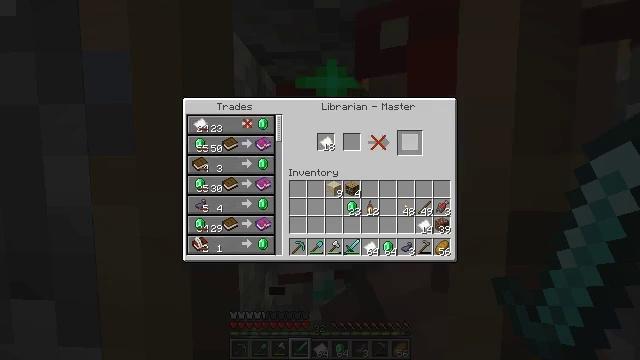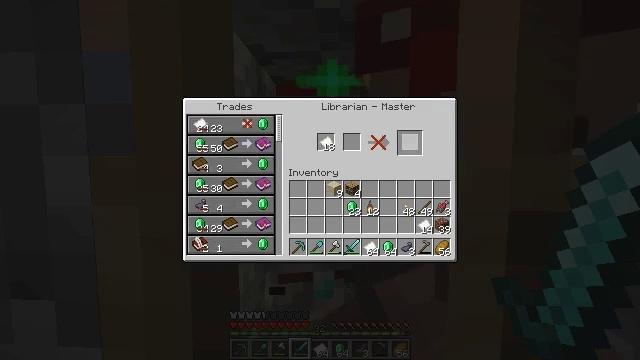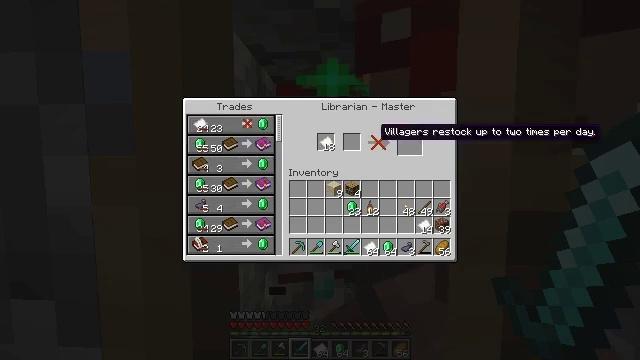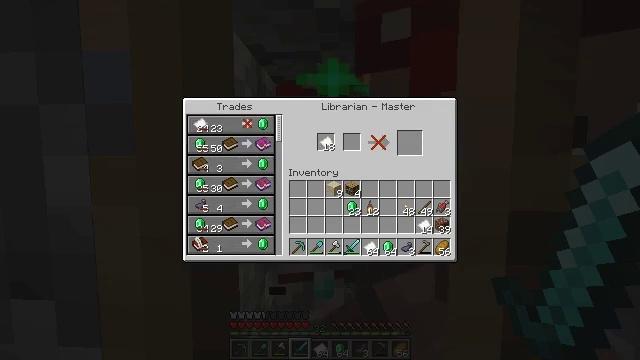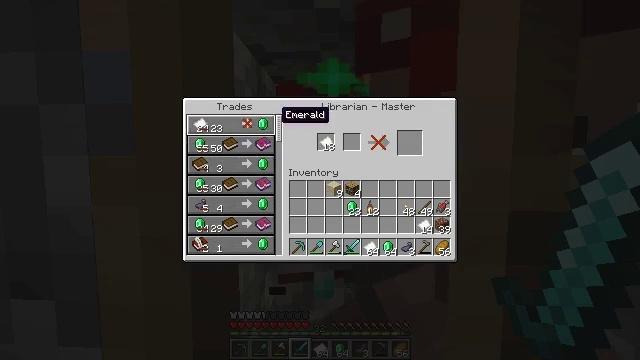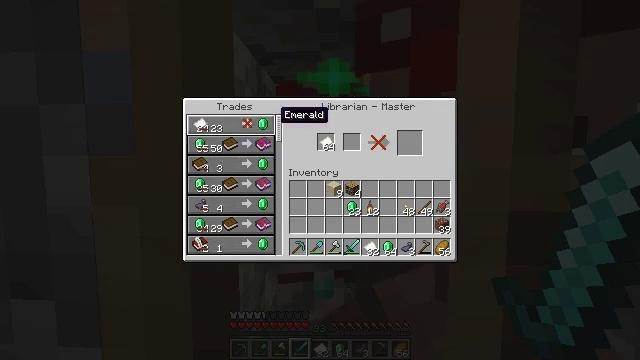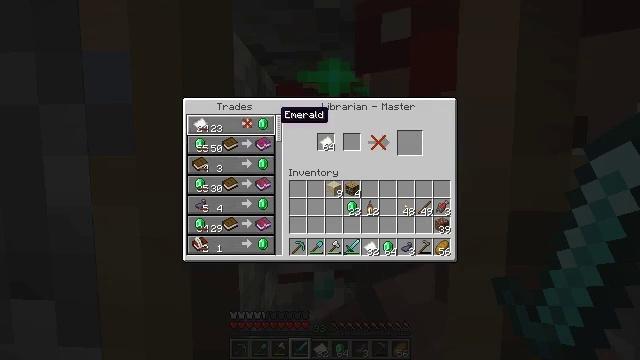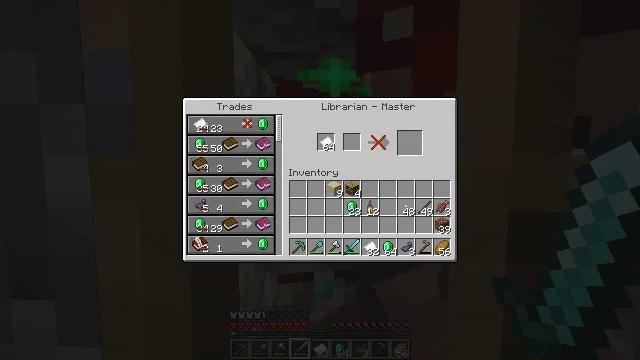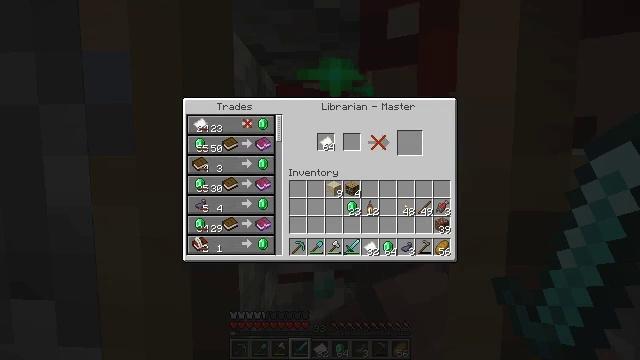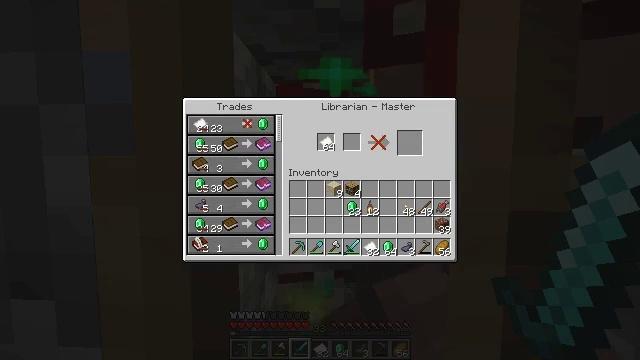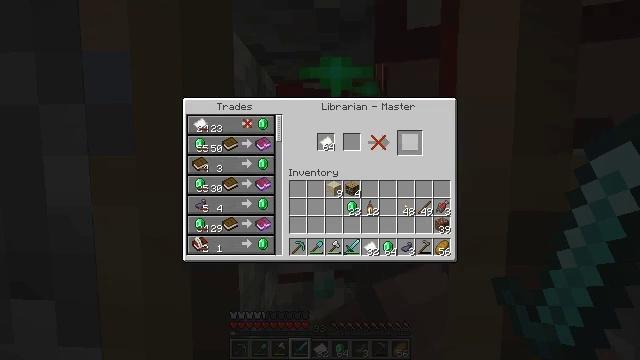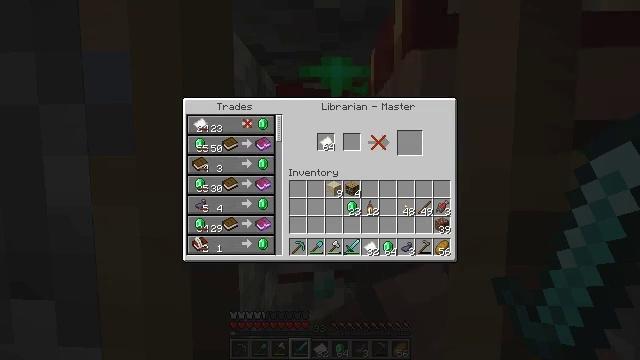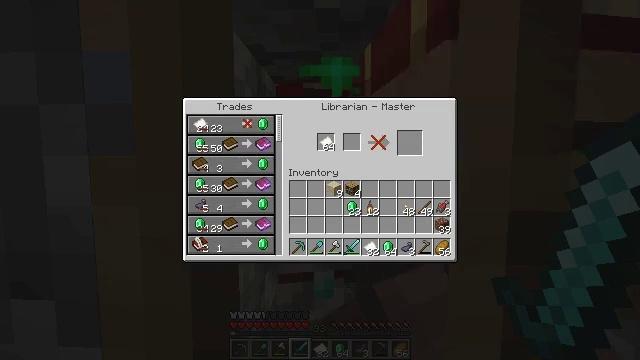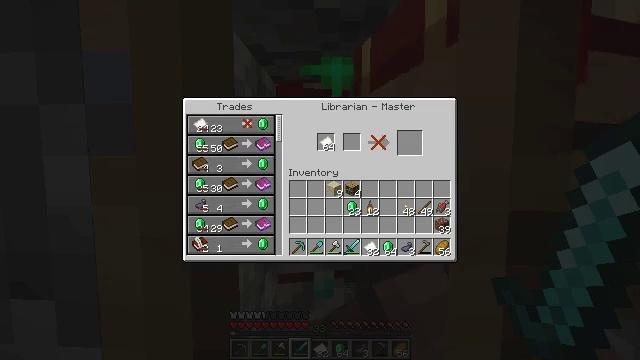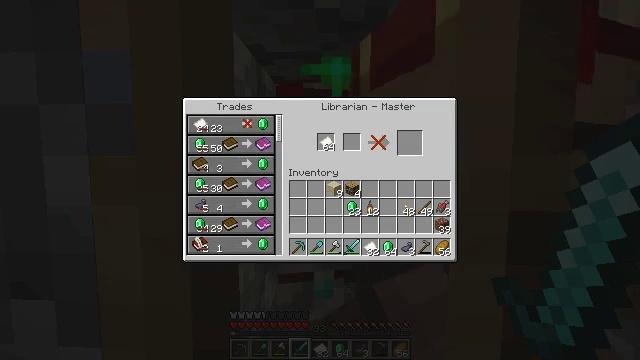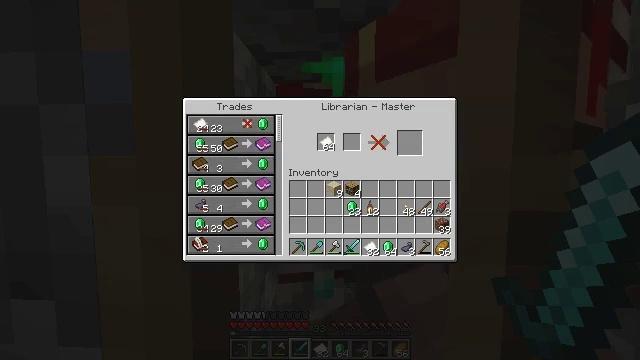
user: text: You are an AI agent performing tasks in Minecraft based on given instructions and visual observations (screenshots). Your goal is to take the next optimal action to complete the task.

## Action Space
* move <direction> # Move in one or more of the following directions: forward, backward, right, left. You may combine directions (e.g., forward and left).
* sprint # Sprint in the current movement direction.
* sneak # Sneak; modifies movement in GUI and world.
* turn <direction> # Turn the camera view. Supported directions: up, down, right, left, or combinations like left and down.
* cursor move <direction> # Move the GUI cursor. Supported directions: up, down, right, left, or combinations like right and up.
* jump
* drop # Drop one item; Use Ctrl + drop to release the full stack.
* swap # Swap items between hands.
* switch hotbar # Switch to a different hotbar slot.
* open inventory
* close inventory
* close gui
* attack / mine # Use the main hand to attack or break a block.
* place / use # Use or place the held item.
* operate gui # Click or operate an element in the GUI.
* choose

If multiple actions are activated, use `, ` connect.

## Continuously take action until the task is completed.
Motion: motion action
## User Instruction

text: Put materials in the crafting table to create a bookshelf.
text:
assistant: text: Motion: sneak, open gui
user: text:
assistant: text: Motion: sneak, cursor move left
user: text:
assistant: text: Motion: sneak, cursor move left and up
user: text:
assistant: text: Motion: sneak, cursor move left
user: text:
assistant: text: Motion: sneak, operate gui
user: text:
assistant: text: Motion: sneak, operate gui
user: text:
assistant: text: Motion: sneak, operate gui
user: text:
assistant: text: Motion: sneak, cursor move right
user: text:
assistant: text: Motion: sneak, cursor move right and down
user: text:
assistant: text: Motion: sneak, cursor move right and down
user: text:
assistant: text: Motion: sneak, cursor move right
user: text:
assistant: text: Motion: sneak
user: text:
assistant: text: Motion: sneak
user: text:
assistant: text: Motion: sneak, operate gui
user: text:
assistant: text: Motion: sneak, operate gui
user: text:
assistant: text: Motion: sneak, operate gui
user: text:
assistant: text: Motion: sneak
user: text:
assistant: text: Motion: sneak
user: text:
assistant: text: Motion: sneak
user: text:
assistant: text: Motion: sneak, cursor move left
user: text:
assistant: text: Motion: sneak, cursor move left
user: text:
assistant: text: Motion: sneak, cursor move left
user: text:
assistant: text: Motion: sneak, cursor move left
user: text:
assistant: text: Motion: sneak, cursor move left
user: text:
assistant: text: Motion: sneak, cursor move left
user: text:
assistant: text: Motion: sneak, cursor move left
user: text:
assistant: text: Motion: sneak
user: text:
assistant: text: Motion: sneak
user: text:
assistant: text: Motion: sneak
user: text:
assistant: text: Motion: sneak, cursor move down